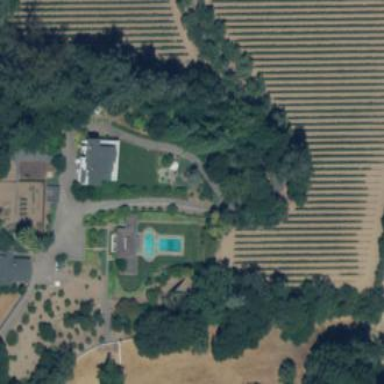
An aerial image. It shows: Vineyard where grapes are grown.